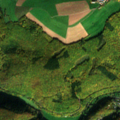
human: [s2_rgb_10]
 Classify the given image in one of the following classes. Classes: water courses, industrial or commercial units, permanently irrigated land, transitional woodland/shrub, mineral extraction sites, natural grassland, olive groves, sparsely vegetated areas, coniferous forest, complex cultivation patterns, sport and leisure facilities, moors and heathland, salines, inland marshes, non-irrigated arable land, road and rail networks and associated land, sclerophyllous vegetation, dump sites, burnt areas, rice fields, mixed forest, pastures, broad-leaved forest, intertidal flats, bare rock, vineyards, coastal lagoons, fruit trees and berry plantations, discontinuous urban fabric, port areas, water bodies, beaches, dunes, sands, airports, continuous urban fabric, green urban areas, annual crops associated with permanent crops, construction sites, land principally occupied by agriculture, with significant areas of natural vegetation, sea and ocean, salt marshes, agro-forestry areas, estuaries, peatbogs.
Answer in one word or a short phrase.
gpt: pastures, broad-leaved forest, mixed forest